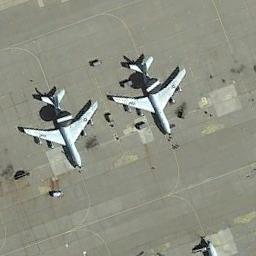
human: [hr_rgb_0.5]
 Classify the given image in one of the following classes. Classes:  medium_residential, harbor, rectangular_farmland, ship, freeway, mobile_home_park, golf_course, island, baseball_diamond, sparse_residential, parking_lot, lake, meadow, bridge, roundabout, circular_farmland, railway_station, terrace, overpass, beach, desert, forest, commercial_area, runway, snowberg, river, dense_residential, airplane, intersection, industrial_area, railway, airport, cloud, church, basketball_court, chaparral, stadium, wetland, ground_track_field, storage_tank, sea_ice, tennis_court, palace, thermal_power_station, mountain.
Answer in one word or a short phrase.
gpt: airplane